Field crop: tomato
Growth stage: 1
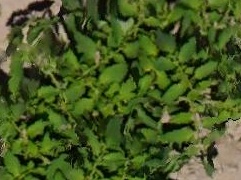
Species: tomato